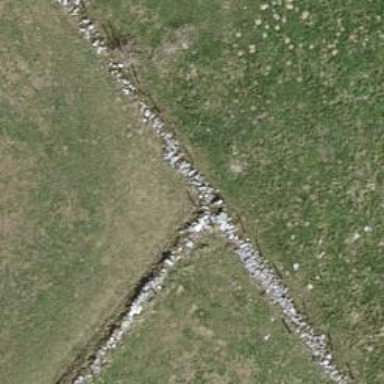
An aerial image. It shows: Dry stone wall barrier.